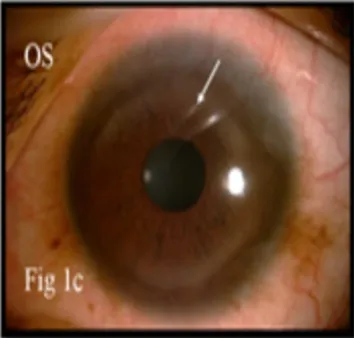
Left eye showing no conjunctival congestion, pseudogerontoxon with no papillary and limbal activity (arrows) (c, d).
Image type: medical_photograph (other_medical_photograph)